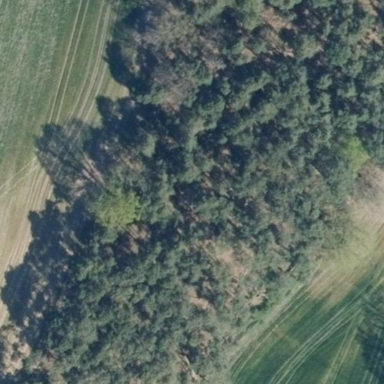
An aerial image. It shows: Forest area.